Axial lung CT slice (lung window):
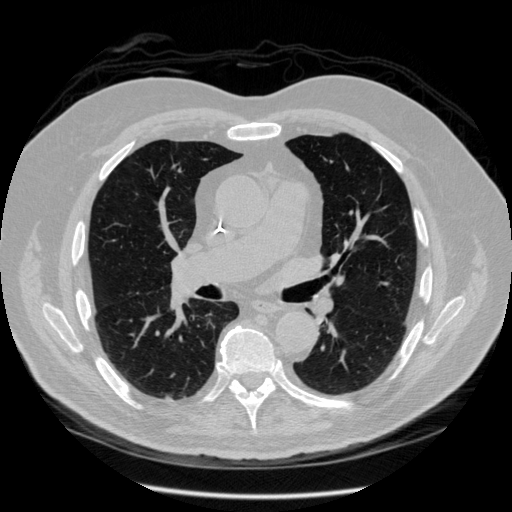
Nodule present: no